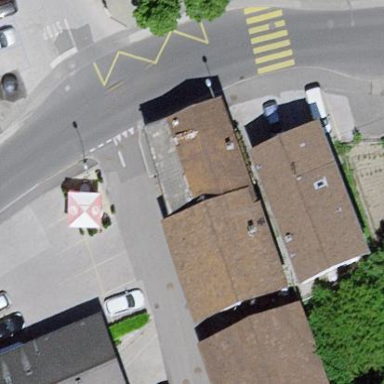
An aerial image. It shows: Restaurant building.